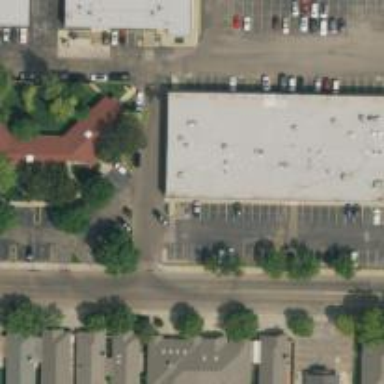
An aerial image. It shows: Healthcare clinic.